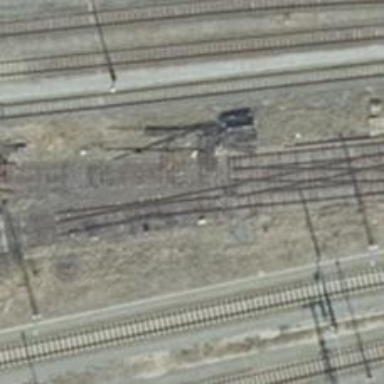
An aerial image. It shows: Railway switch.